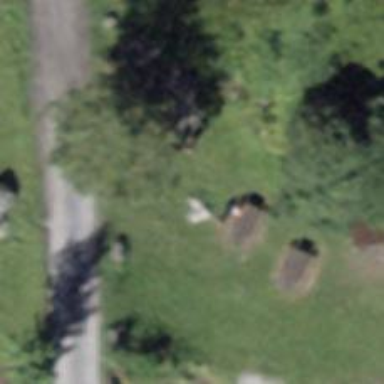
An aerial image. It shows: Shelter.